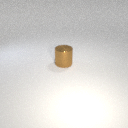
large brown metal cylinder